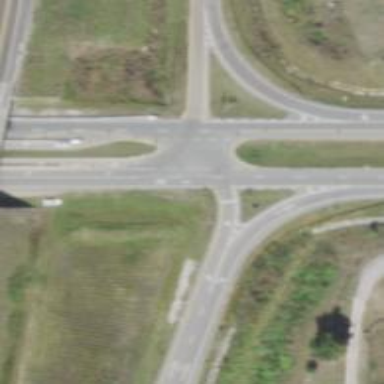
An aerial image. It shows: Diamond junction on asphalt motorway.